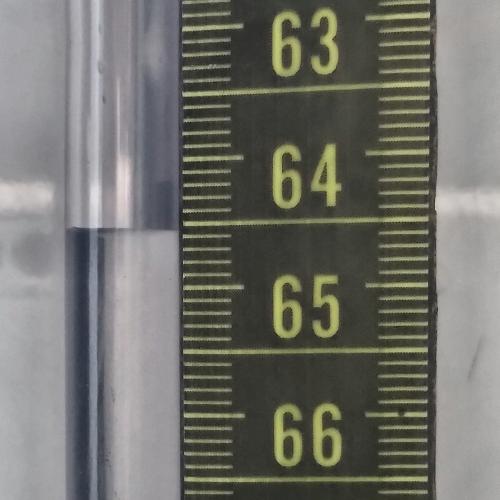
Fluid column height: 64.6 cm